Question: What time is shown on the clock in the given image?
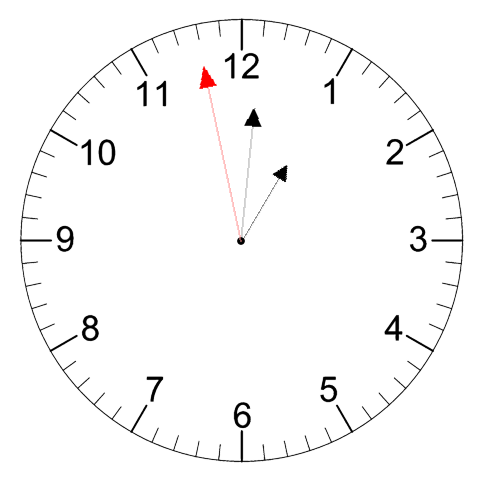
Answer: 01:00:58